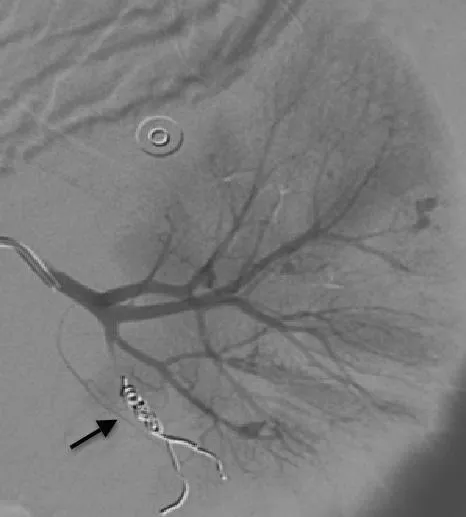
Renal angiography demonstrates no blood flow to the ruptured aneurysm after coil embolization (arrow).
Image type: radiology (ct)